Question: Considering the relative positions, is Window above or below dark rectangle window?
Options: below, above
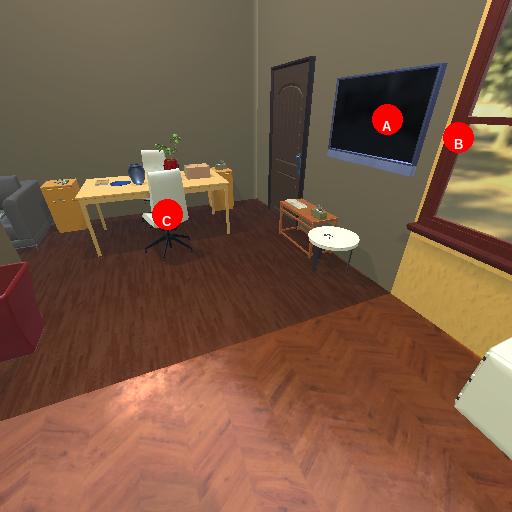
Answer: below